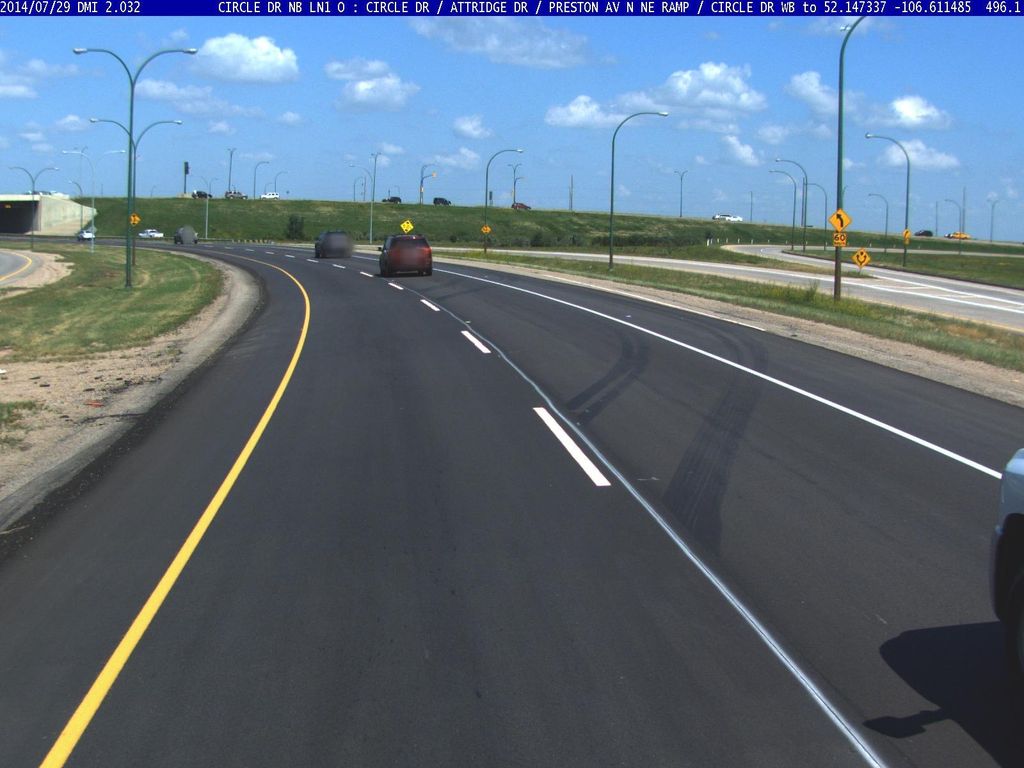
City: saskatoon